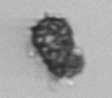
Label: Syracosphaera_pulchra